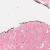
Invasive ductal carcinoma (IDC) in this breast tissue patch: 0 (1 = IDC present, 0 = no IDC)